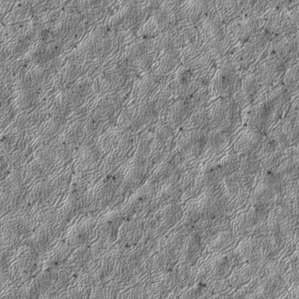
Label: frost